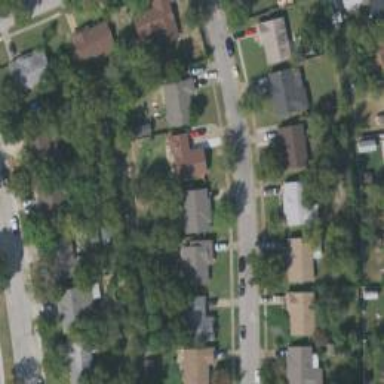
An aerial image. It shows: Residential road.